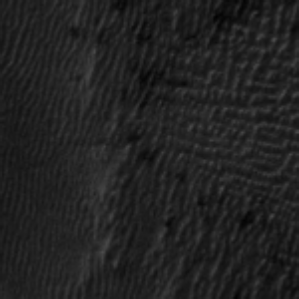
Label: frost